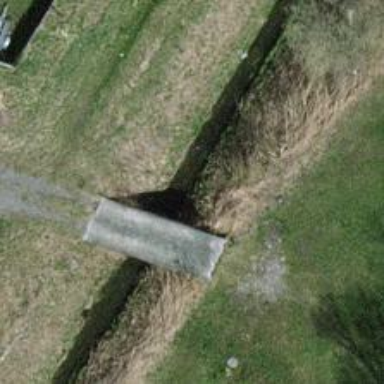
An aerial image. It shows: Drain that serves as waterway.